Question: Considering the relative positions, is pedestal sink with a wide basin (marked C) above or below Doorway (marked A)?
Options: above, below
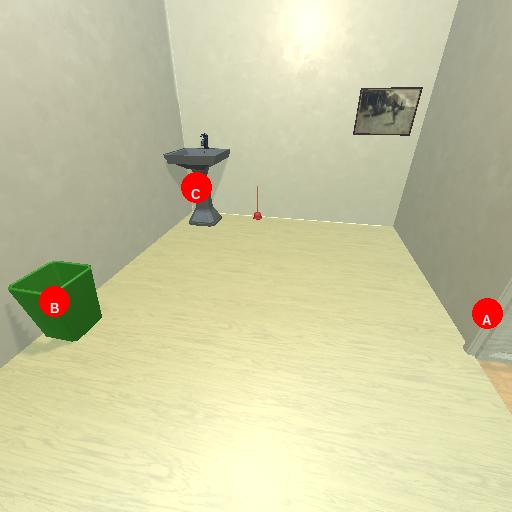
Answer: above